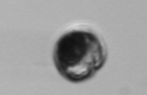
Label: Dinophyceae